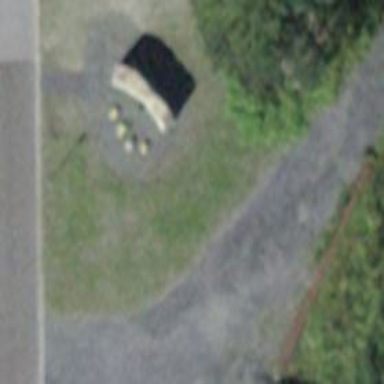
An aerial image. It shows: Memorial site with historic significance.